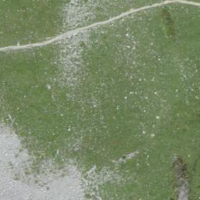
EUNIS habitat code: 26
Species observed at this site:
Silene acaulis